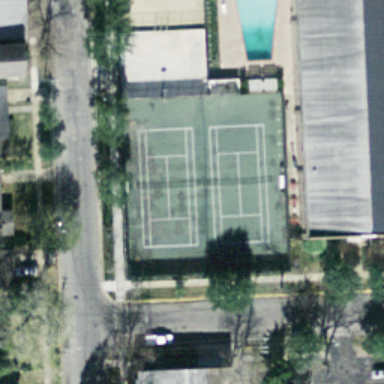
Two tennis courts arranged neatly with some plants and buildings surrounded .